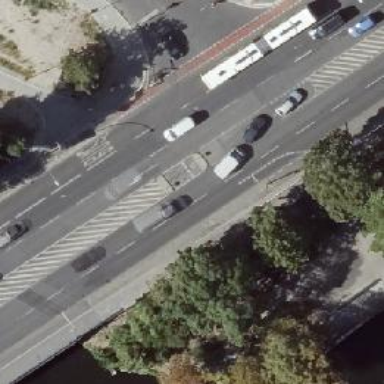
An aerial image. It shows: Footway with asphalt surface featuring unmarked crossing with island.